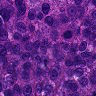
Metastatic tissue present: yes